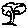
Label: tree